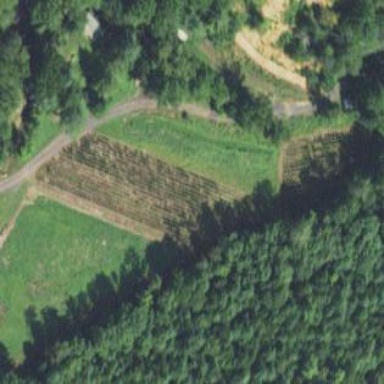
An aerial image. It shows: Plant nursery specializing in trees.